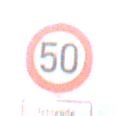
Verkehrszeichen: Geschwindigkeit50
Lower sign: HinweiseAufGefahrenDurchVerbaleAngabe7
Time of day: MorningAfternoon
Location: Outdoor (Nature)
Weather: PartlyCloudy
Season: NotSpecified
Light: Natural